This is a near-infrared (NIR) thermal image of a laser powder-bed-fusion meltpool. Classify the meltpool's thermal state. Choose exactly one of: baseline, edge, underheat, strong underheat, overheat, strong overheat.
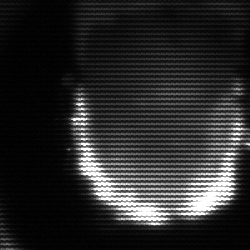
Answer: baseline